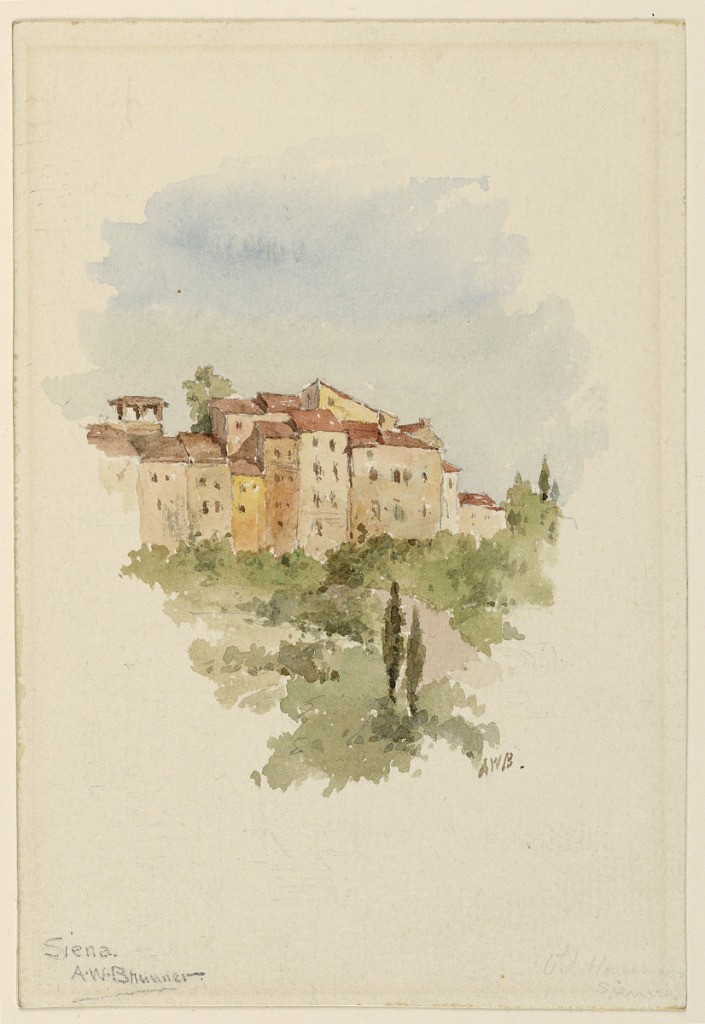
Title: Siena
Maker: Arnold William Brunner, American, 1857–1925
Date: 1883
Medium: Brush and watercolor on paper
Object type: Drawing
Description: A group of houses on top of a hill, vegetation below houses.